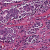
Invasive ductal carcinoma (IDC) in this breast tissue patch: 1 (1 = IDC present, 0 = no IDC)